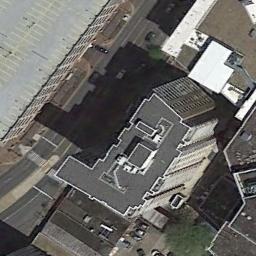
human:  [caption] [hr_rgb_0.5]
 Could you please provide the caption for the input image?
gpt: A commercial area has some buildings and a road goes through the commercial area .

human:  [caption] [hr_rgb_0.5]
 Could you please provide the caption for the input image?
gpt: In a commercial district there are several tall buildings of different shapes and several roads with many cars .

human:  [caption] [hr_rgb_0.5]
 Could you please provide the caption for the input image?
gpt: The commercial area is on the open place .

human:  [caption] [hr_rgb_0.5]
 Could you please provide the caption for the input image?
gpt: There is a parking lot next to the building .

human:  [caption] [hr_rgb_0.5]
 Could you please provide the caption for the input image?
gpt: A building with a gray roof by the roadside on a commercial area .